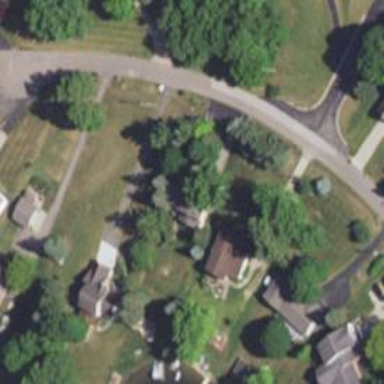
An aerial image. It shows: Driveway leading to service road.